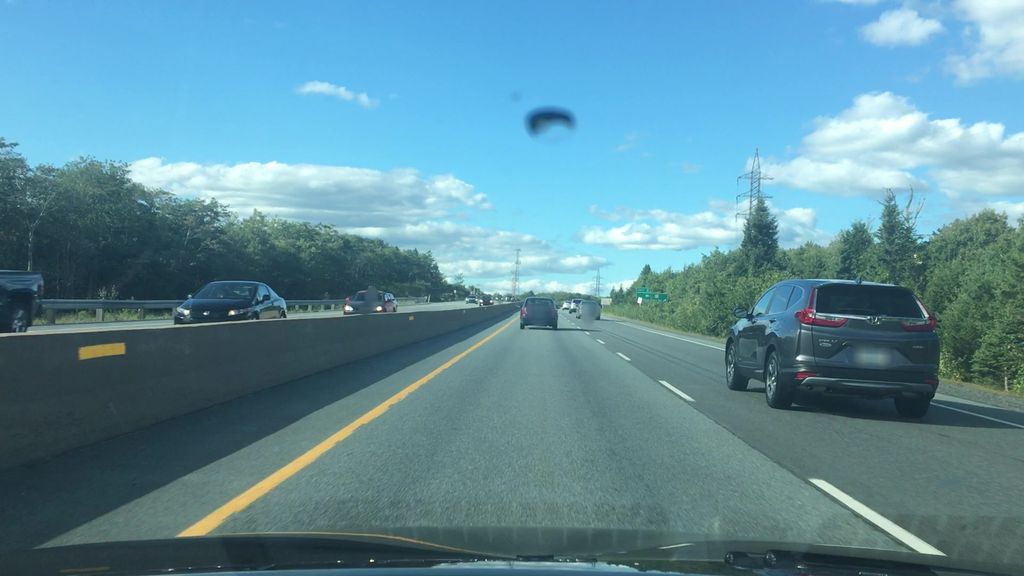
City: halifax